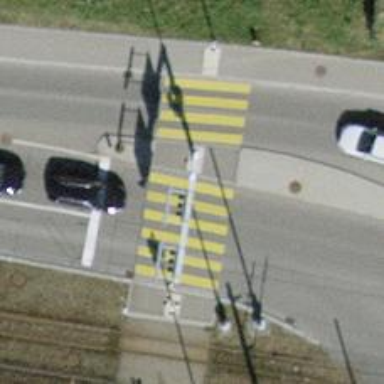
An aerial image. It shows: Crossing on the footway with traffic signals.